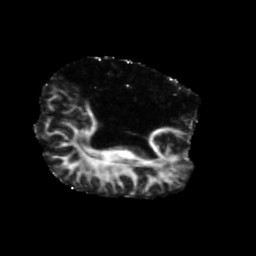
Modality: FA
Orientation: axial
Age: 48
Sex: male
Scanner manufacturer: siemens
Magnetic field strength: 3 T
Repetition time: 5.47 s
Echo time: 0.0854 s